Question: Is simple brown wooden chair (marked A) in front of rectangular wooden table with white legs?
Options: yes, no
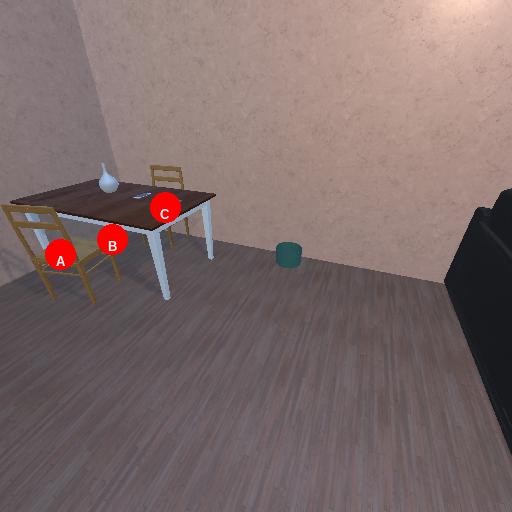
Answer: yes